Interaction volume radius: 10 \u00c5
Interaction volume height: 25 \u00c5
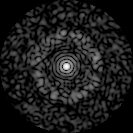
Disorder parameter: 0.8266